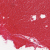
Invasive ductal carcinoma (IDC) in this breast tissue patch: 0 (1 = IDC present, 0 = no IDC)